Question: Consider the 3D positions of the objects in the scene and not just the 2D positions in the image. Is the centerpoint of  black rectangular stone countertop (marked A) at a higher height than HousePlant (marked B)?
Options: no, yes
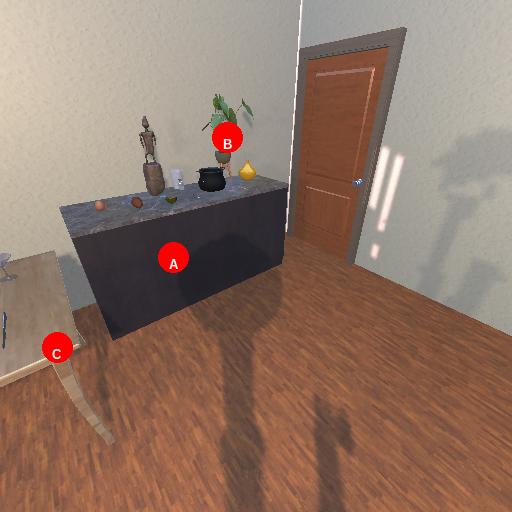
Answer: no